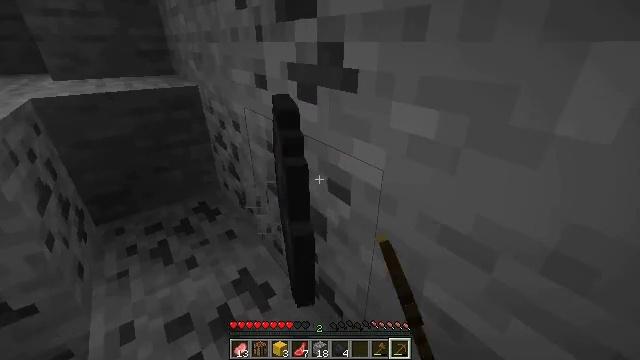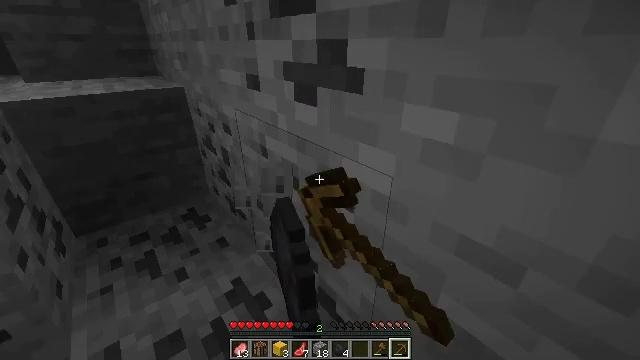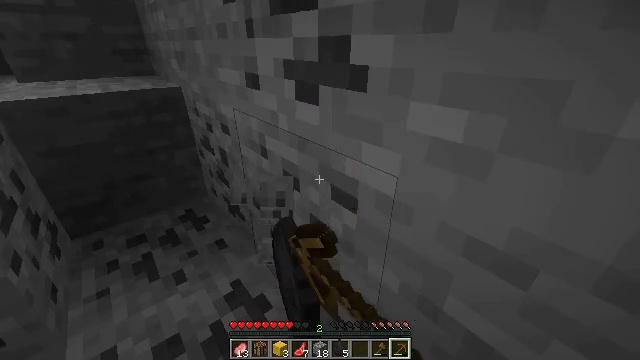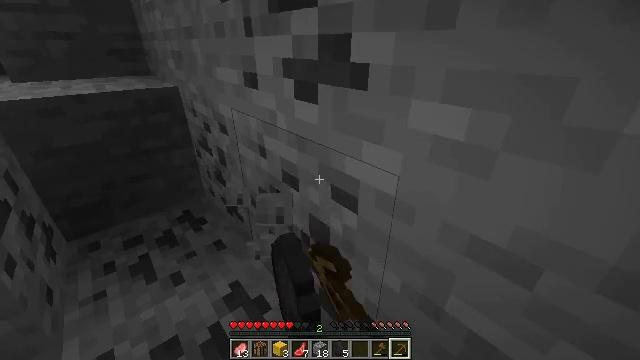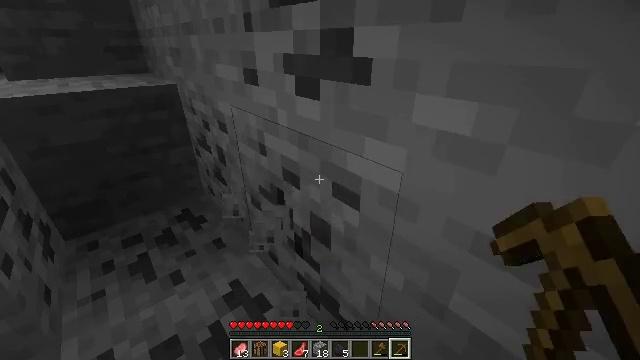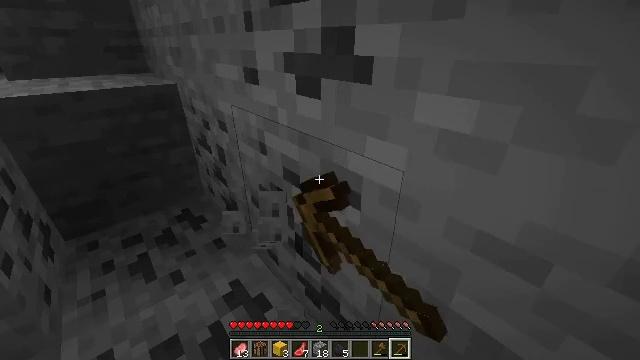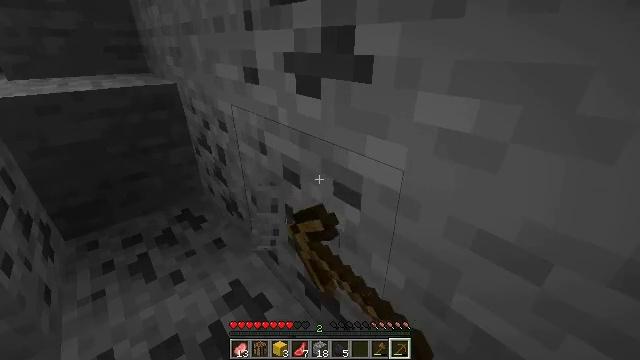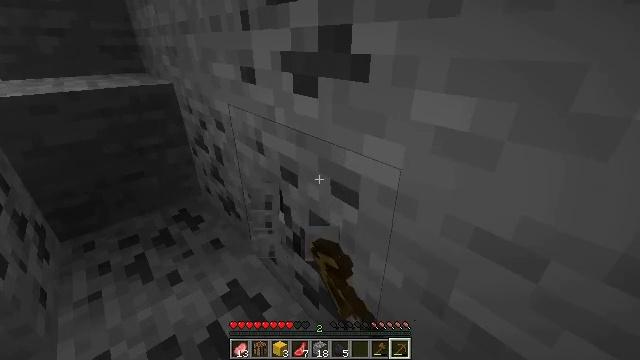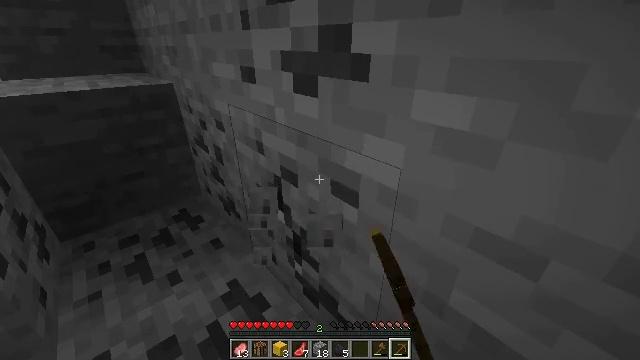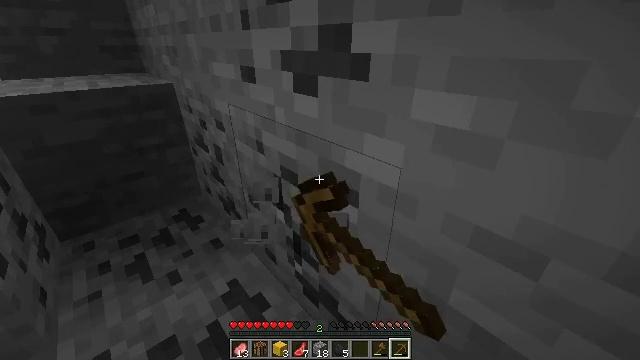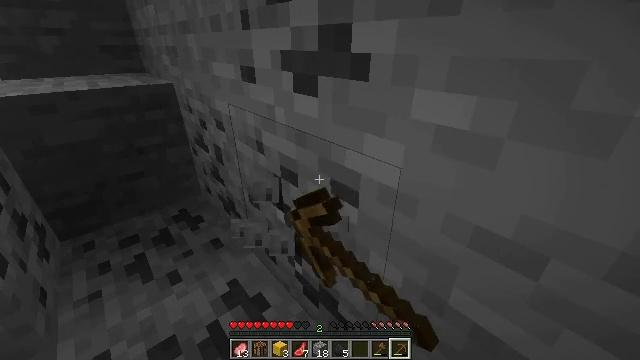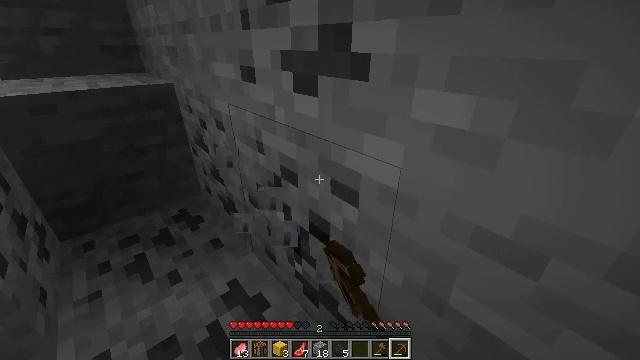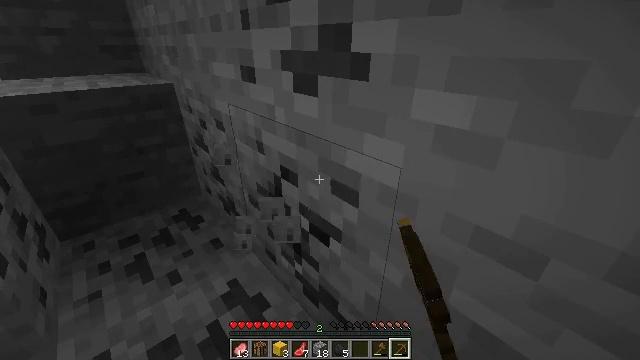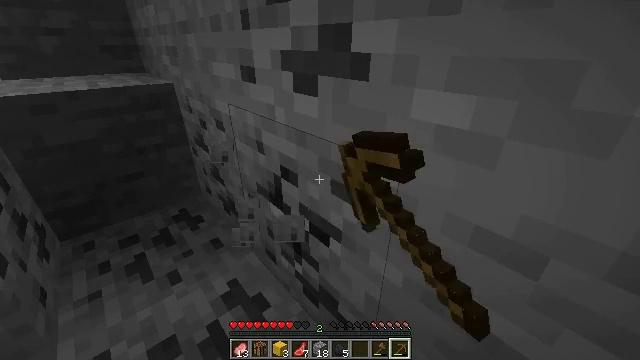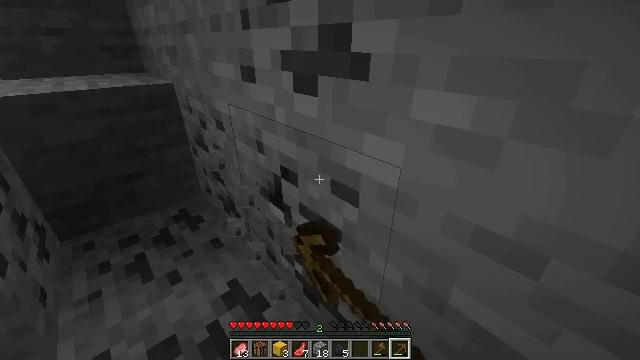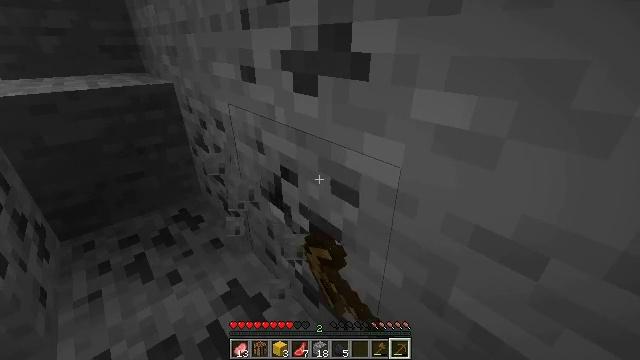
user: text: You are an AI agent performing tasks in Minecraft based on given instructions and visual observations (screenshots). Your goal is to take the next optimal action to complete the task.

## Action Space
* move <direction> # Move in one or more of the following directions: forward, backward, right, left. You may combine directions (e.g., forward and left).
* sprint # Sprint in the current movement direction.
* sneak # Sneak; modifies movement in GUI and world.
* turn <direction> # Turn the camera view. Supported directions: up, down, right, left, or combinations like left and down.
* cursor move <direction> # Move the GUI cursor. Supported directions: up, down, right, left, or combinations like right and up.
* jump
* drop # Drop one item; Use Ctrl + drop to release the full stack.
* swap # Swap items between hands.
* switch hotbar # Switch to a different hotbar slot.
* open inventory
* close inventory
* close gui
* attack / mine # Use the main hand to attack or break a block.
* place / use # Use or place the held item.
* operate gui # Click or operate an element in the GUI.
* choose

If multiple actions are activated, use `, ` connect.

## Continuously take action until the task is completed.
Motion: motion action
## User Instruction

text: Break the coal ore to collect coal.
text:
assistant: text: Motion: sneak, turn right, attack / mine
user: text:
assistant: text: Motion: sneak, attack / mine
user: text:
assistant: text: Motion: sneak, attack / mine
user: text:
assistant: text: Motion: sneak, attack / mine
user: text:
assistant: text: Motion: sneak, attack / mine
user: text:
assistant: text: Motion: sneak, attack / mine
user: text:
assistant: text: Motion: sneak, attack / mine
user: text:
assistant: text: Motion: sneak, attack / mine
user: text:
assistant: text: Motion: sneak, attack / mine
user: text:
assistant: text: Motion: sneak, attack / mine
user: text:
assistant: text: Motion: sneak, attack / mine
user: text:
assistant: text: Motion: sneak, attack / mine
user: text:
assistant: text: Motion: sneak, attack / mine
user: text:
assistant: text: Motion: sneak, attack / mine
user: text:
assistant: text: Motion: sneak, attack / mine
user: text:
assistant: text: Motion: sneak, attack / mine
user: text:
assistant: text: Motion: sneak, attack / mine
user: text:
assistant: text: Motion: sneak, attack / mine
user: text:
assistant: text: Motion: sneak, attack / mine
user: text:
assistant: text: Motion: sneak, attack / mine
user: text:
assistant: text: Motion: sneak, attack / mine
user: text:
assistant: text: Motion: sneak, attack / mine
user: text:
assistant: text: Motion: sneak, attack / mine
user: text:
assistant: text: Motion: sneak, attack / mine
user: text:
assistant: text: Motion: sneak, attack / mine
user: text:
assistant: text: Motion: sneak, attack / mine
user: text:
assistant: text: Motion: sneak, attack / mine
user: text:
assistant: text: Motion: sneak, attack / mine
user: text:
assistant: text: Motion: sneak, attack / mine
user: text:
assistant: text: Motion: sneak, attack / mine